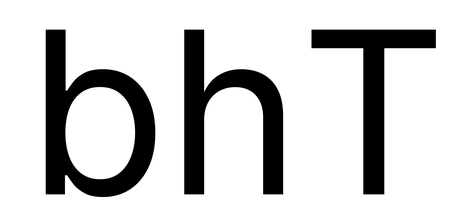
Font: Inter_Regular